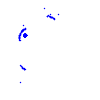
Particle: kaon